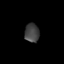
Tissue: skin
Cell type: Epithelial cells
Senescence score: 0.2596
Nuclear area (px): 269
Mean DAPI intensity: 66.097